Question: I'm currently making an application which draws out a certain network of signs to the screen (on a CGContextRef). So far everything is going great, but now i'm finding myself in the situation that i can't solve this problem:
I'm trying to draw an object dynamically knowing only the line its on (have the start and ending point's x and y coordinates). With these i found the middle of the line, this is where the symbol should be drawn. With this information i found the angle of the line (with the top as 0). This is the information i have right now:
'''
CGPoint firstLocation;
CGPoint secondLocation;
CGPoint middleLocation;
double x1 = firstLocation.x;
double y1 = firstLocation.y;
double x2 = middleLocation.x;
double y2 = middleLocation.y;
float a = (atan2(y2-y1, x2-x1) * (180/M_PI)) - 90;
'''
I looked at using some transform function (like CGAffineTransform) on a CGRect, but this doesn't seem to work as i need to rotate the rect around it's center and a CGRect would only rotate around it's origin.
I want to create the following symbols with the above information:

Any help is appreciated, and if you need any more information please tell me!
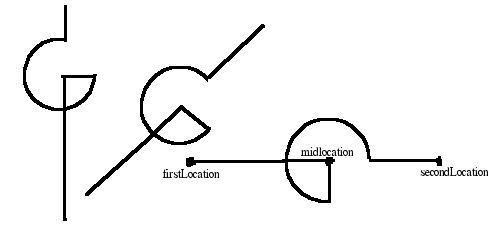
Answer: In my app I do something similar. I have a path that I add a transform to before drawing. The transform shifts the path to the midpoint, rotates it, and shifts it back:
'''
// Rotate the path such that it points to the end coordinate
CGAffineTransform t = CGAffineTransformTranslate(
CGAffineTransformRotate(
CGAffineTransformMakeTranslation(middleLocation.x, middleLocation.y),
-a),
-middleLocation.x, -middleLocation.y);
CGMutablePathRef path = CGPathCreateMutable();
CGPoint points[8] = { ... these are the 8 points in my path ... };
CGPathAddLines(path, &t, points, 8);
'''
You don't have to use 'CGPathAddLines', that was just the easiest way for me to construct the path. All of the 'CGPathAdd...' functions can take a transform.
If you're not using 'CGPath', you could do a similar transform in the context itself by doing 'CGContextTranslateCTM' and 'CGContextRotateCTM'.